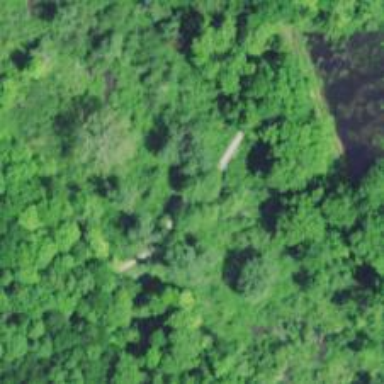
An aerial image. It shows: Bridged brideway.